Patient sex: F
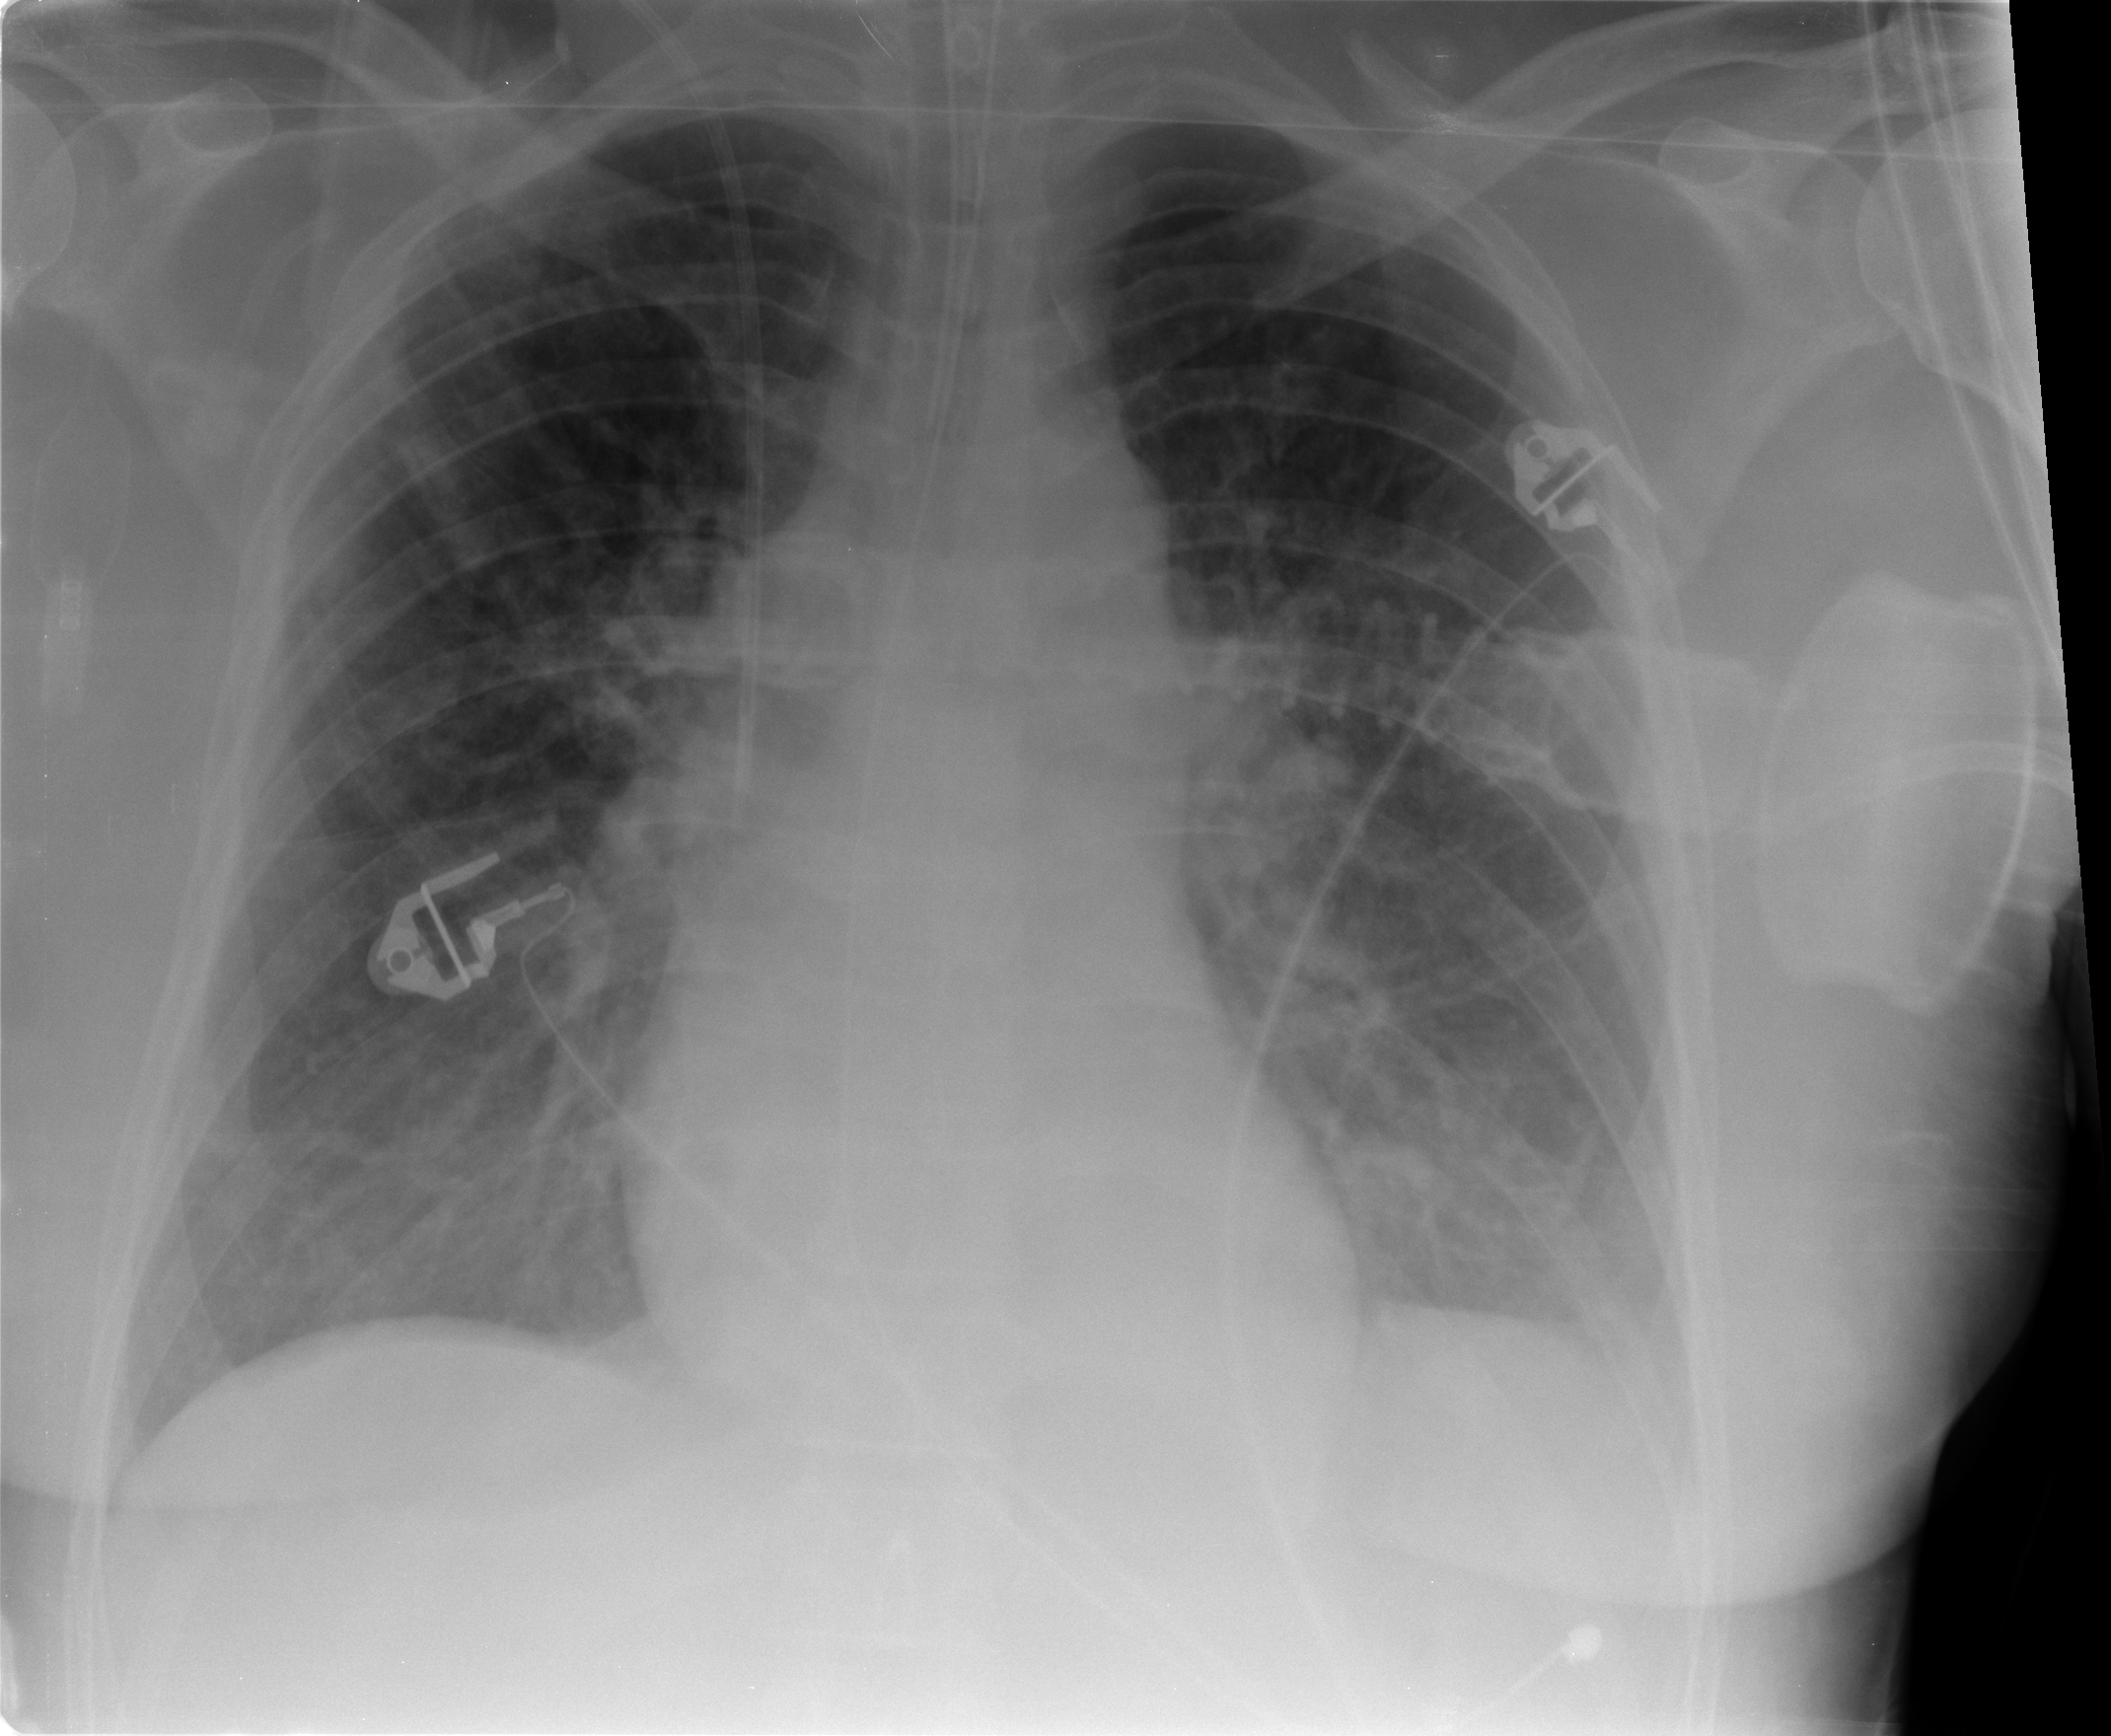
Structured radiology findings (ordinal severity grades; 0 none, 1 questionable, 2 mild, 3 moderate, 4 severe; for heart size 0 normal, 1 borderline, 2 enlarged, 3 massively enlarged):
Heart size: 1
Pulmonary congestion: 1
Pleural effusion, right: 0
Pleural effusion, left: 1
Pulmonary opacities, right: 2
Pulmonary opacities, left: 1
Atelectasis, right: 0
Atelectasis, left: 2